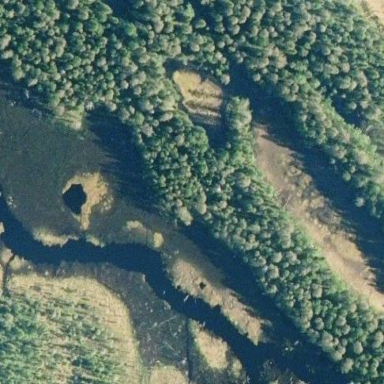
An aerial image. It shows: Bog wetland area.